\begin{flushleft}
\textbf{【变式训练7-1】}已知点$A(a,0)$（其中$a>0$），$P_1$、$P_2$、$P_3$是平面直角坐标系上的三点，且$|AP_1|$、$|AP_2|$、$|AP_3|$成等差数列，公差为$d$.

(1) 若$a=1$，$P_1$坐标为$(1,-1)$，$d=2$，点$P_3$在直线$3x-y-18=0$上时，求点$P_3$的坐标；

(2) 若$a=1$，$P_1$、$P_2$、$P_3$都在抛物线$y^2=4x$上，点$P_2$的横坐标为$3$，求证：线段$P_1P_3$的垂直平分线与$x$轴的交点为一定点，并求该定点的坐标；

(3) 若$P_1$、$P_2$、$P_3$都在椭圆$\dfrac{x^2}{25}+\dfrac{y^2}{16}=1$上，且$d=3$，求实数$a$的取值范围.
\end{flushleft}
【解答】
\bigskip

\textbf{【详解】}
(1) 因为$|AP_1|=1$，$d=2$，所以$|AP_3|=1+2d=5$.

又因为点$P_3$在直线$3x-y-18=0$上，可设$P_3(x,3x-18)$.

如图：

所以\[(x-1)^2 + (3x-18)^2 = 25 \implies x^2 - 11x + 30 = 0 \implies (x-5)(x-6)=0,\]
所以$x=5$或$x=6$.

当$x=5$时，$3x-18=-3$，此时$P_3(5,-3)$；当$x=6$时，$3x-18=0$，此时$P_3(6,0)$.

所以$P_3$点坐标为$(5,-3)$或$(6,0)$.

(2) 如图：

因为抛物线$y^2=4x$的焦点为$A(1,0)$，且点$P_2$的横坐标为$3$，所以$|AP_2|=3+1=4$.

因为$P_1$，$P_3$在抛物线$y^2=4x$上，可设$P_1\left(\frac{y_1^2}{4},y_1\right)$，$P_3\left(\frac{y_3^2}{4},y_3\right)$.

所以$|AP_1|=\frac{y_1^2}{4}+1$，$|AP_3|=\frac{y_3^2}{4}+1$.

因为$|AP_1|$、$|AP_2|$、$|AP_3|$成等差数列，所以$|AP_1|+|AP_3|=2|AP_2| \implies \frac{y_1^2}{4}+1+\frac{y_3^2}{4}+1=8$，

所以$y_1^2+y_3^2=24$.

设$x$轴上点$M(m,0)$，满足$|MP_1|=|MP_3|$，

则
\[
\left(m-\frac{y_1^2}{4}\right)^2 + y_1^2 = \left(m-\frac{y_3^2}{4}\right)^2 + y_3^2 \implies \frac{y_3^2-y_1^2}{2}m = \frac{y_3^4-y_1^4}{16} + (y_3^2-y_1^2).
\]

当$y_1^2 \neq y_3^2$时，
\[
\frac{1}{2}m = \frac{y_3^2+y_1^2}{16}+1 \implies \frac{1}{2}m = \frac{24}{16}+1 \implies m=5;
\]
当$y_1^2 = y_3^2$时，$m=5$也可以成立.

所以线段$P_1P_3$的垂直平分线与$x$轴的交点为定点$(5,0)$.

\bigskip

(3) 设$P(x,y)$为椭圆上一点，则问题可转化为$|AP|$的最大值与最小值的差不小于$6$.

因为$\frac{x^2}{25}+\frac{y^2}{16}=1 \implies y^2=16\left(1-\frac{x^2}{25}\right)$，

所以
\[
|AP|=\sqrt{(x-a)^2+y^2} = \sqrt{(x-a)^2+16\left(1-\frac{x^2}{25}\right)} = \sqrt{\frac{9x^2}{25}-2ax+a^2+16}.
\]

设
\[
f(x)=\frac{9x^2}{25}-2ax+a^2+16 = \frac{9}{25}\left(x-\frac{25a}{9}\right)^2 + 16-\frac{16a^2}{9},\quad -5 \leq x \leq 5.
\]

当$\frac{25a}{9} \ge 5$即$a \ge \frac{9}{5}$时，函数$f(x)$在$[-5,5]$上单调递减，

所以$f(x)_{\max}=f(-5)=(a+5)^2$，所以$|AP|_{\max}=a+5$；

$f(x)_{\min}=f(5)=(a-5)^2$，所以$|AP|_{\min}=|a-5|$.

若$a \ge 5$，由$a+5-(a-5)=10 \ge 6$恒成立，故$a \ge 5$满足题意；

若$\frac{9}{5} \le a < 5$，由$a+5-(5-a)=2a \ge 6 \implies a \ge 3$.

当$0 < \frac{25a}{9} < 5$即$0 < a < \frac{9}{5}$时，函数$f(x)$在$\left[-5,\frac{25a}{9}\right]$上递减，在$\left[\frac{25a}{9},5\right]$上递增，

且$f(-5)=(a+5)^2$，$f(5)=(a-5)^2$，因为$0 < a < \frac{9}{5}$，所以$f(-5) > f(5)$，所以$|AP|_{\max}=a+5$；

$f(x)_{\min}=f\left(\frac{25a}{9}\right)=16\left(1-\frac{a^2}{9}\right)$，所以$|AP|_{\min}=4\sqrt{1-\frac{a^2}{9}}$.

由$a+5-4\sqrt{1-\frac{a^2}{9}} \ge 6 \implies a-1 \ge 4\sqrt{1-\frac{a^2}{9}}$，

所以$1 < a < \frac{9}{5}$，且$(a-1)^2 \ge 16\left(1-\frac{a^2}{9}\right) \implies 25a^2-18a-135 \ge 0$.

因为
\[
\begin{cases}
25 \times 1^2 - 18 \times 1 - 135 < 0 \\
25 \times \left(\frac{9}{5}\right)^2 - 18 \times \frac{9}{5} - 135 < 0
\end{cases},
\]
所以不等式$25a^2-18a-135 \ge 0$在$\left(1,\frac{9}{5}\right)$上无解.

综上可知：$a \ge 3$.

即实数$a$的取值范围为$[3,+\infty)$.
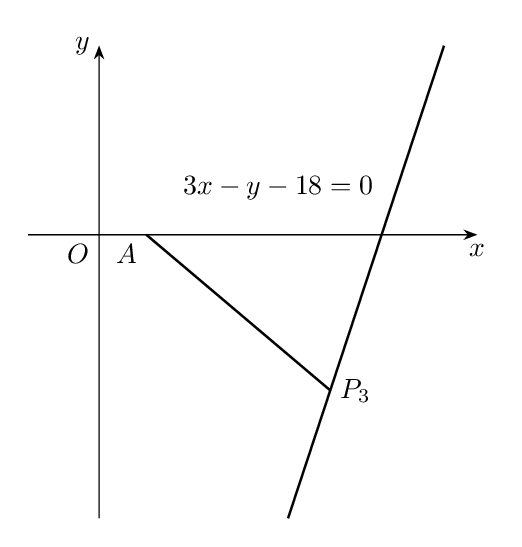
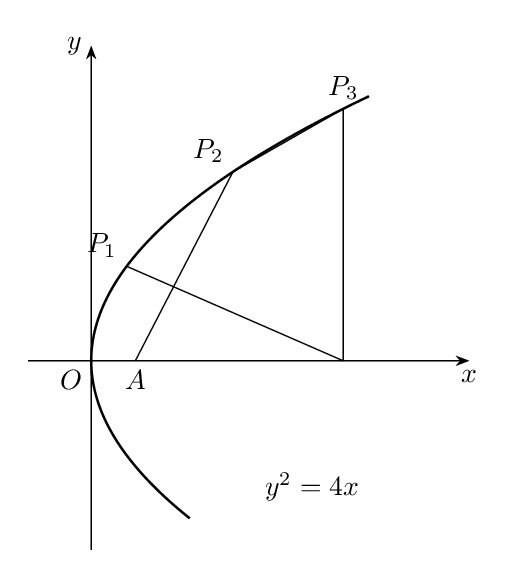
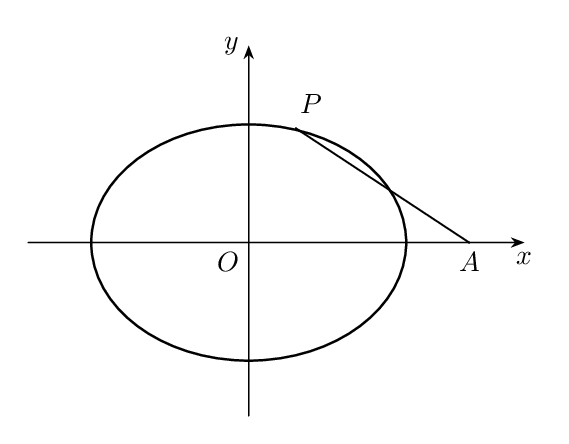